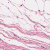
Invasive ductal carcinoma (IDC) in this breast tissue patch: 0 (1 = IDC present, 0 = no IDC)